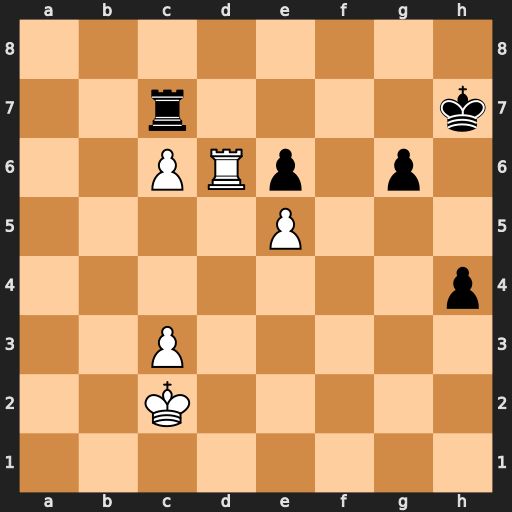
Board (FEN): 8/2r4k/2PRp1p1/4P3/7p/2P5/2K5/8
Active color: w
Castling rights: -
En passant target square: -
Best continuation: Rd7+ Rxd7 cxd7